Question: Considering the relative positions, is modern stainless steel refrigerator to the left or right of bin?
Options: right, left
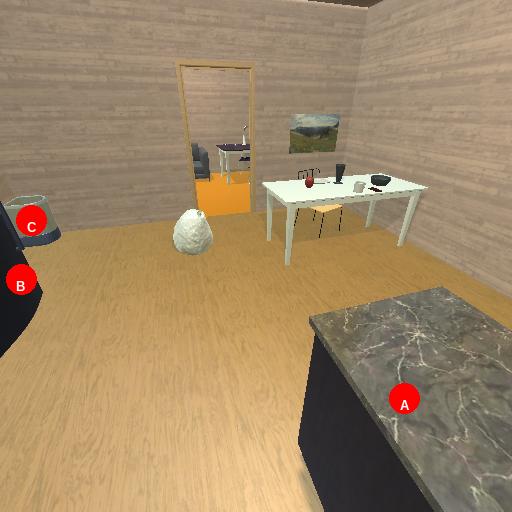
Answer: right